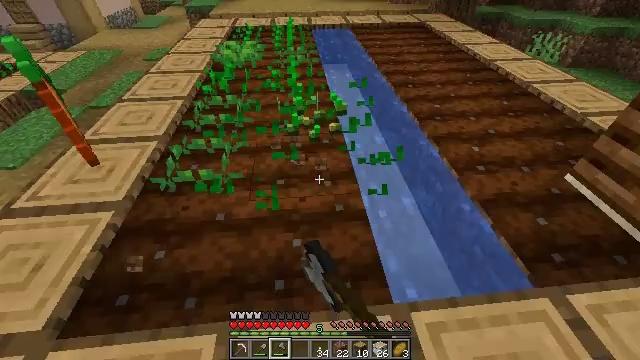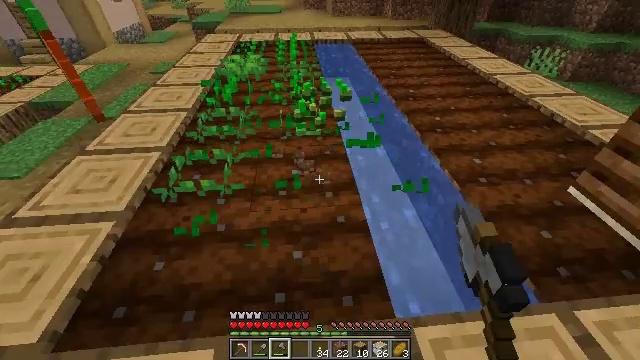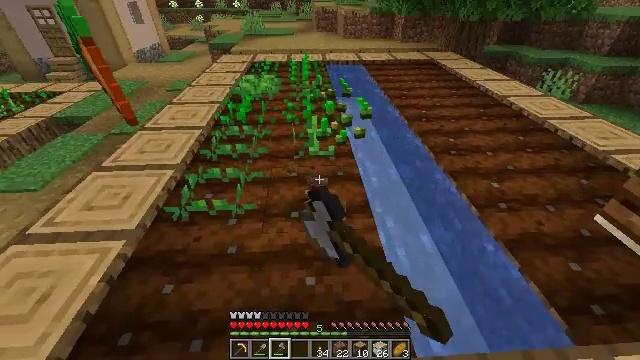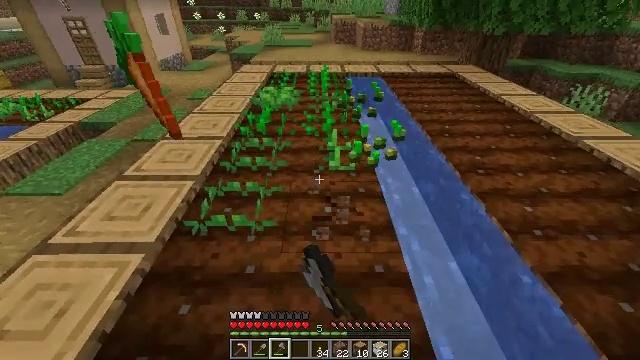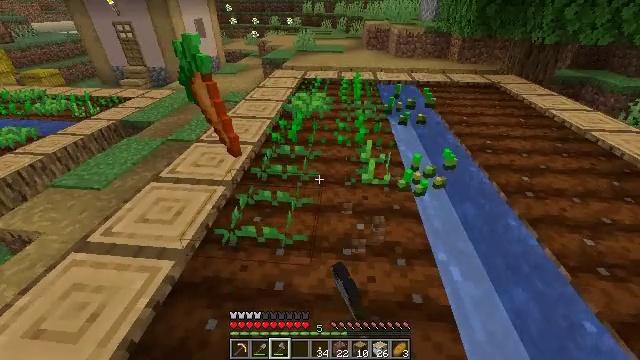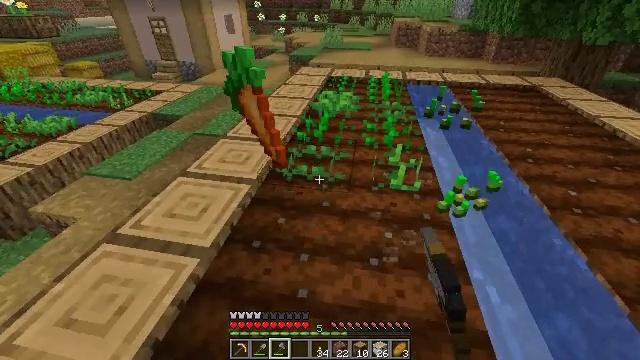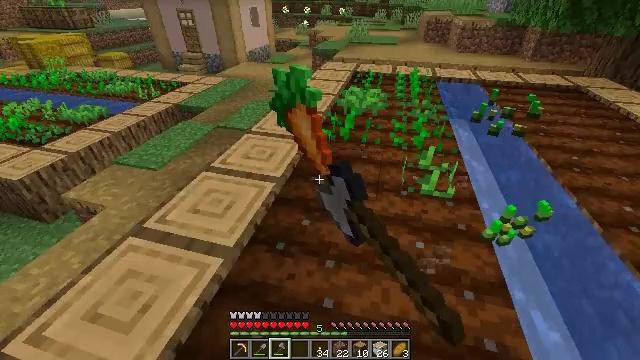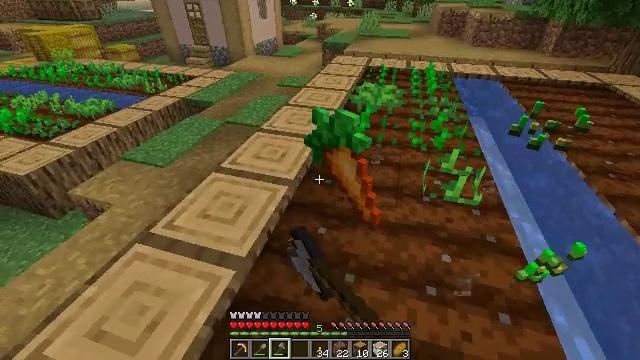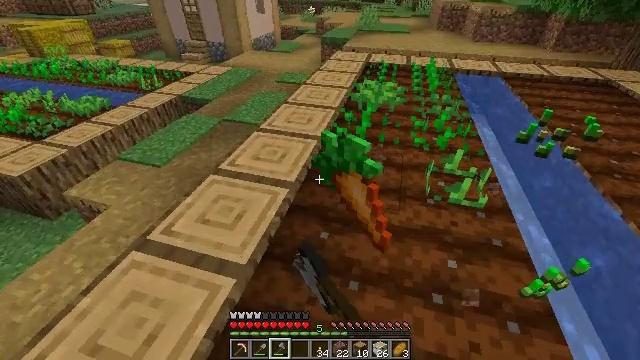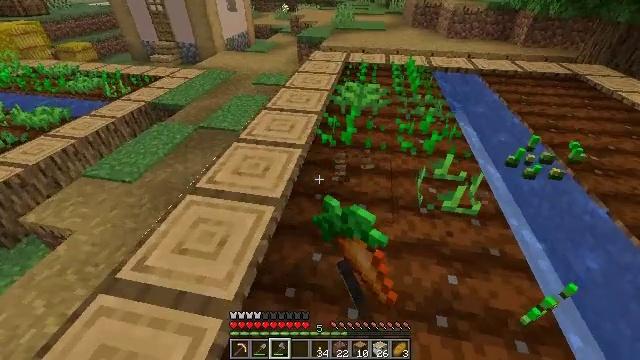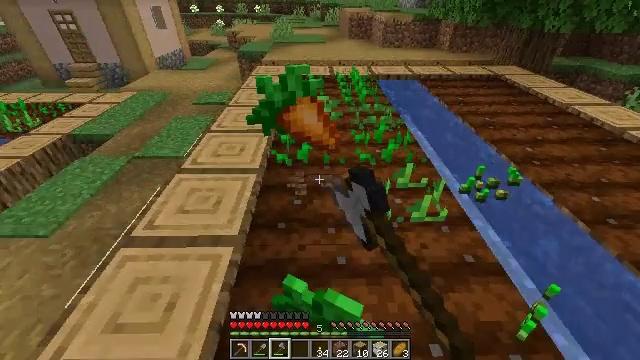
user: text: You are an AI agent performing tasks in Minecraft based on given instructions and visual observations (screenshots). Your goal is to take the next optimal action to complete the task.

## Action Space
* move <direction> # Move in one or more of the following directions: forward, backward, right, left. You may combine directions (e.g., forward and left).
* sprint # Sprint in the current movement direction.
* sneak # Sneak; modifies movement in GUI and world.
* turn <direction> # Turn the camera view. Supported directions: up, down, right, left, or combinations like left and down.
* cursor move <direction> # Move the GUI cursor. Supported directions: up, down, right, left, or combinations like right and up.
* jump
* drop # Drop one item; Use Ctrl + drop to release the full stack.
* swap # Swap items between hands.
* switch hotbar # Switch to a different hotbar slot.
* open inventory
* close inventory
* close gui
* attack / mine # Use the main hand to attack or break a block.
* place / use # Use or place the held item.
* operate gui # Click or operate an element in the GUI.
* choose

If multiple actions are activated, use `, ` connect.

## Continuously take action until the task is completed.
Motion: motion action
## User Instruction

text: Dig up carrots from the soil.
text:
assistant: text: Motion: turn up, attack / mine
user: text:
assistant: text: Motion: move forward and move left, turn left and up, attack / mine
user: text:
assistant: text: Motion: move forward and move left, turn left and up, attack / mine
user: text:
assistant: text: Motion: move forward and move left, turn left, attack / mine
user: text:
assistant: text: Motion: move forward and move left, turn left, attack / mine
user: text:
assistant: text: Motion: move forward and move left, turn left and down, attack / mine
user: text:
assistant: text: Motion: move forward, turn left and down, attack / mine
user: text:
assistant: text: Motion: move forward, attack / mine
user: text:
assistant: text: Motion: move forward, turn right, attack / mine
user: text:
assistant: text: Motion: move forward and move right, turn right and up, attack / mine
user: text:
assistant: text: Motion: attack / mine